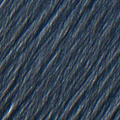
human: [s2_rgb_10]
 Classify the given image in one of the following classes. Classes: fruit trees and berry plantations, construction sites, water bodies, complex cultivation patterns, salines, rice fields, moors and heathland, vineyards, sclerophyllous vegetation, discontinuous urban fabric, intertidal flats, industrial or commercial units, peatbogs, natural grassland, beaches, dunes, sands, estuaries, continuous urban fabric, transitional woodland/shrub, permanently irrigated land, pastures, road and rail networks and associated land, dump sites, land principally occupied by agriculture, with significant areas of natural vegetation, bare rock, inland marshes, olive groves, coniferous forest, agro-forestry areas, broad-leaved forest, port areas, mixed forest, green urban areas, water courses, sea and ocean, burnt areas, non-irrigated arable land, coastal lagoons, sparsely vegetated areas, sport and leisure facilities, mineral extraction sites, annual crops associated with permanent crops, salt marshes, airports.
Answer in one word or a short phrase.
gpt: continuous urban fabric